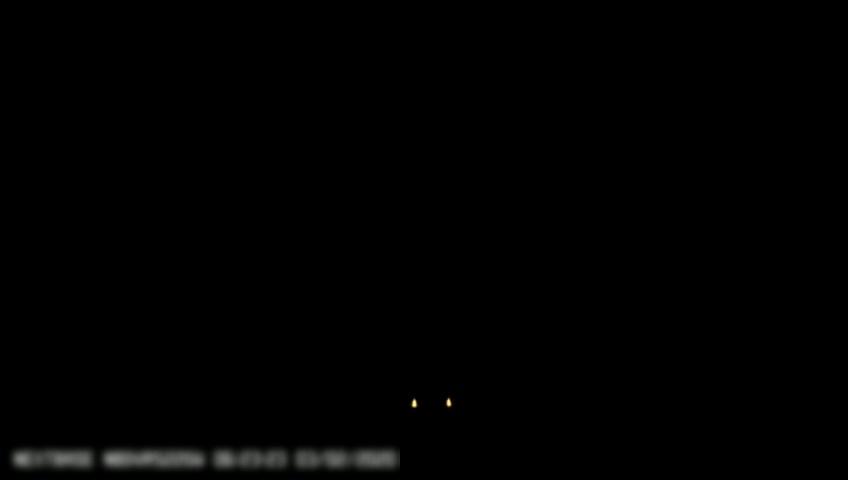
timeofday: Night
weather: Other